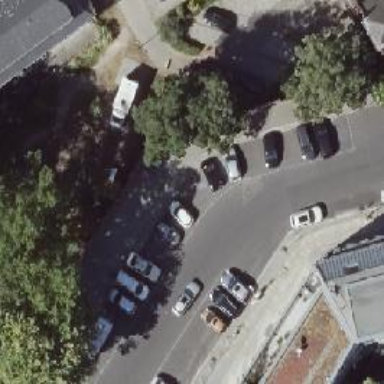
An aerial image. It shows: Residential road with asphalt surface. There are separate sidewalks on both sides. There are parking lanes on both right and left sides of the road.